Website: apple
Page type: address-validator
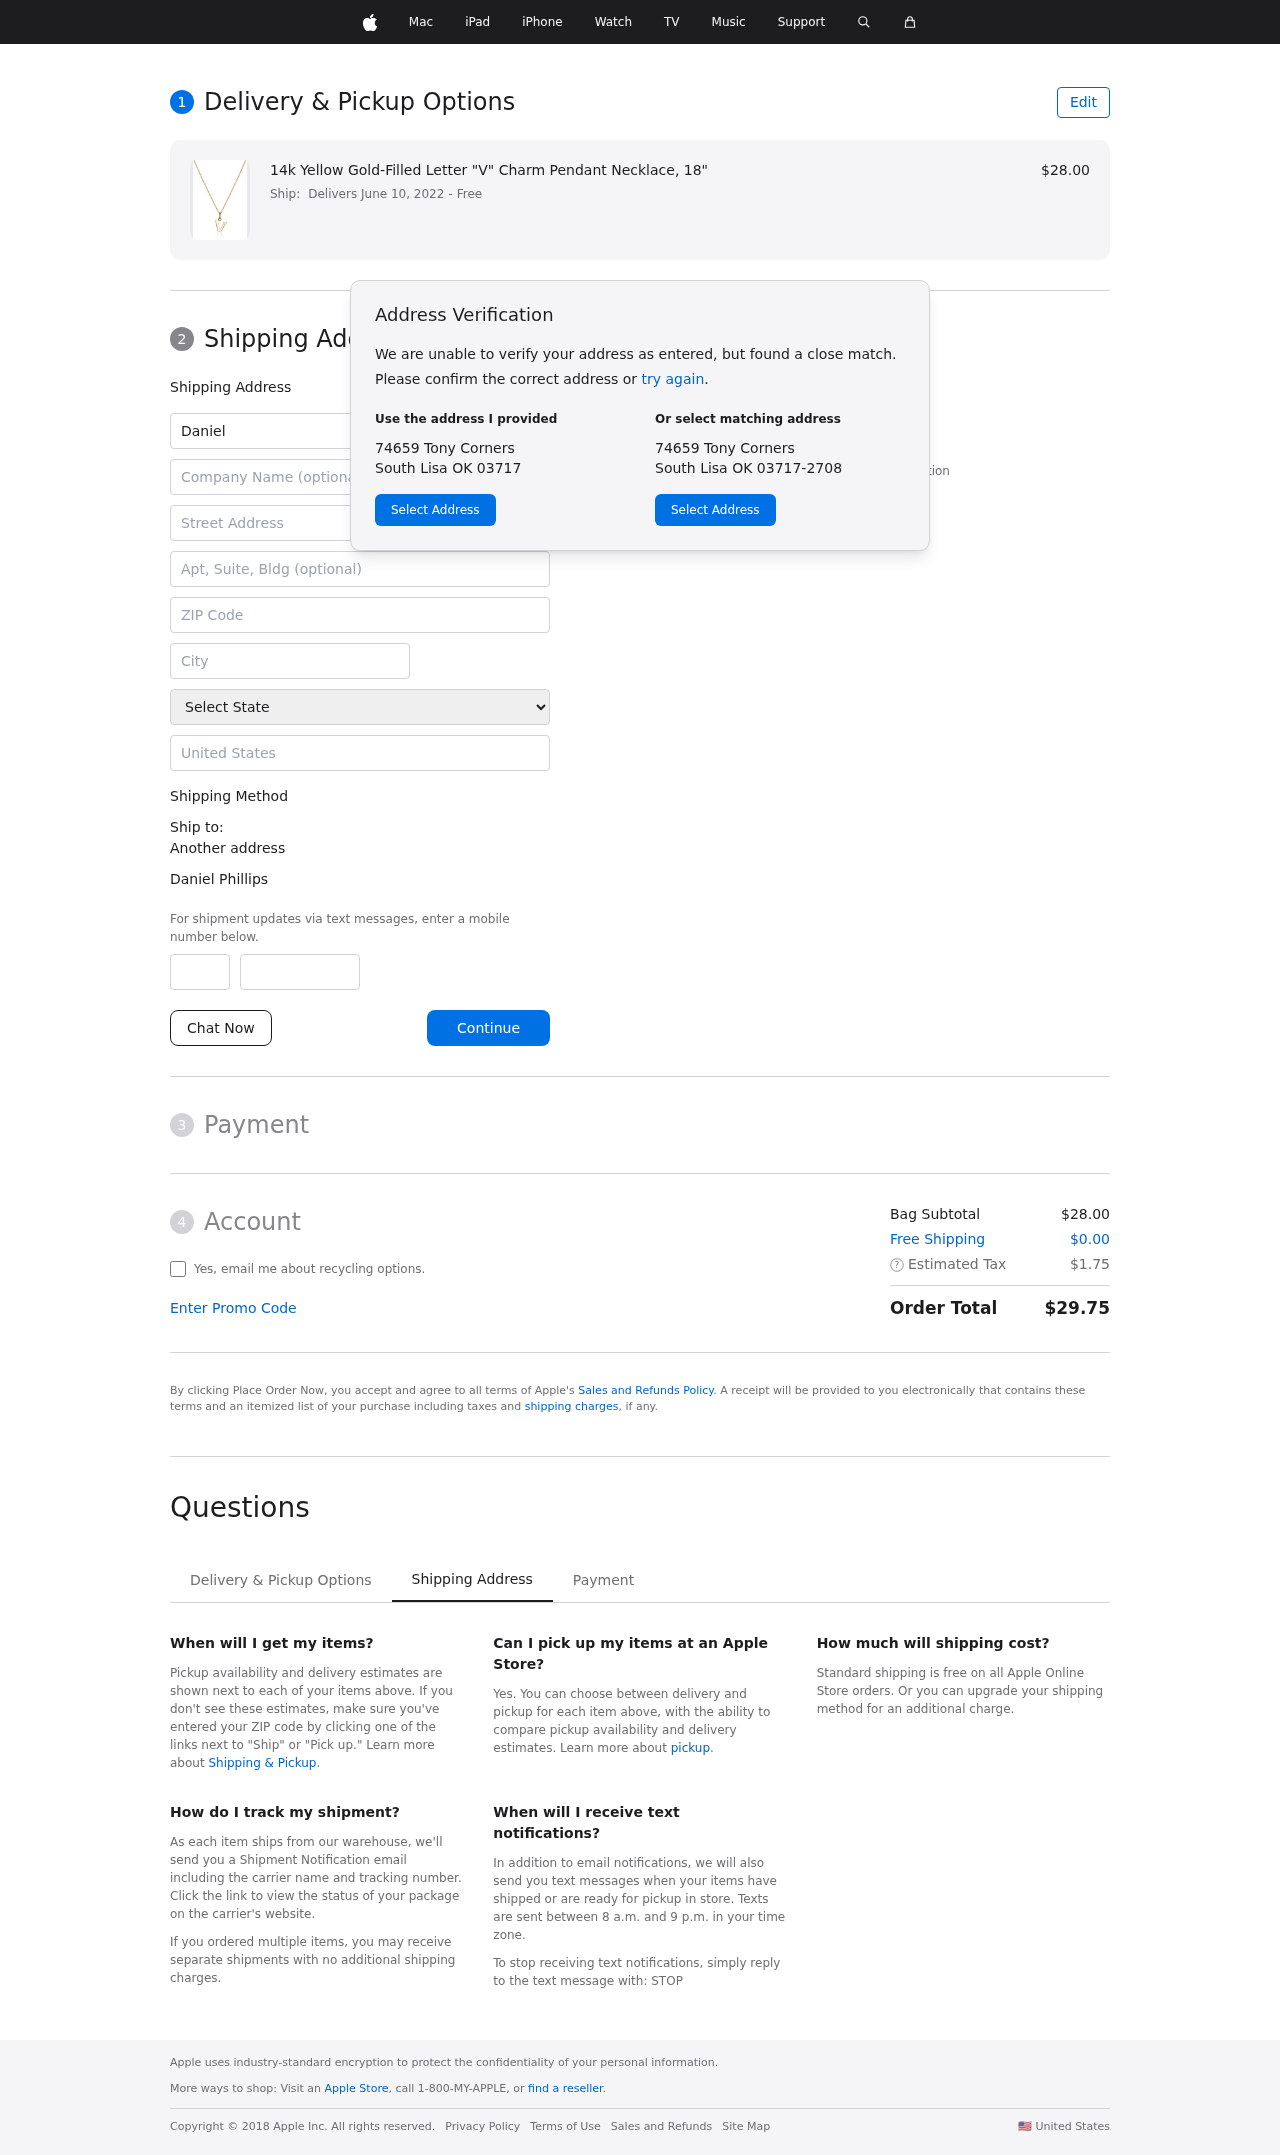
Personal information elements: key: PII_CITY
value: South Lisa
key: PII_COUNTRY
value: United States
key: PII_FIRSTNAME
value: Daniel
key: PII_FULLNAME
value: Daniel Phillips
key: PII_LASTNAME
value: Phillips
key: PII_PHONE_AREA
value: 974
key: PII_PHONE_SUFFIX
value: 0302
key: PII_POSTCODE
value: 03717
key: PII_STATE
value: Oklahoma
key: PII_STREET
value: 74659 Tony Corners
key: PII_CITY_STATE_ZIP
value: South Lisa OK 03717
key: PII_STATE_ABBR
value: OK
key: PII_POSTCODE_FULL
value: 03717
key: PII_POSTCODE_NUMERIC
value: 3717
Product elements: key: PRODUCT1_NAME
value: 14k Yellow Gold-Filled Letter "V" Charm Pendant Necklace, 18"
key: PRODUCT1_PRICE
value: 28
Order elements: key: ORDER_DELIVERY_DATE
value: Delivers June 10, 2022
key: ORDER_SUBTOTAL
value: $28.00
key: ORDER_SHIPPING_COST
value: $0.00
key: ORDER_TAX
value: $1.75
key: ORDER_TOTAL
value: $29.75